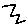
Label: zigzag